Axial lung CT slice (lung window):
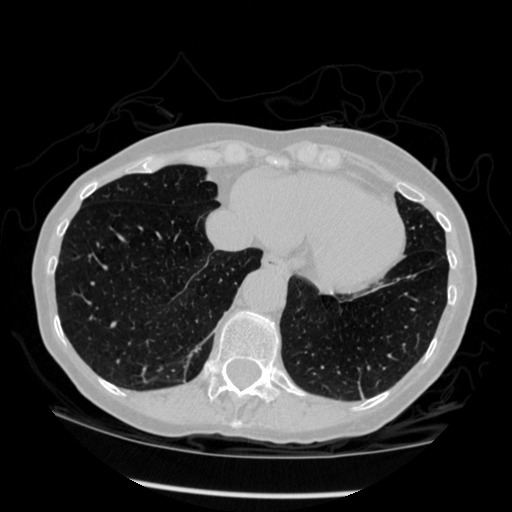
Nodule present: no